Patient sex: M
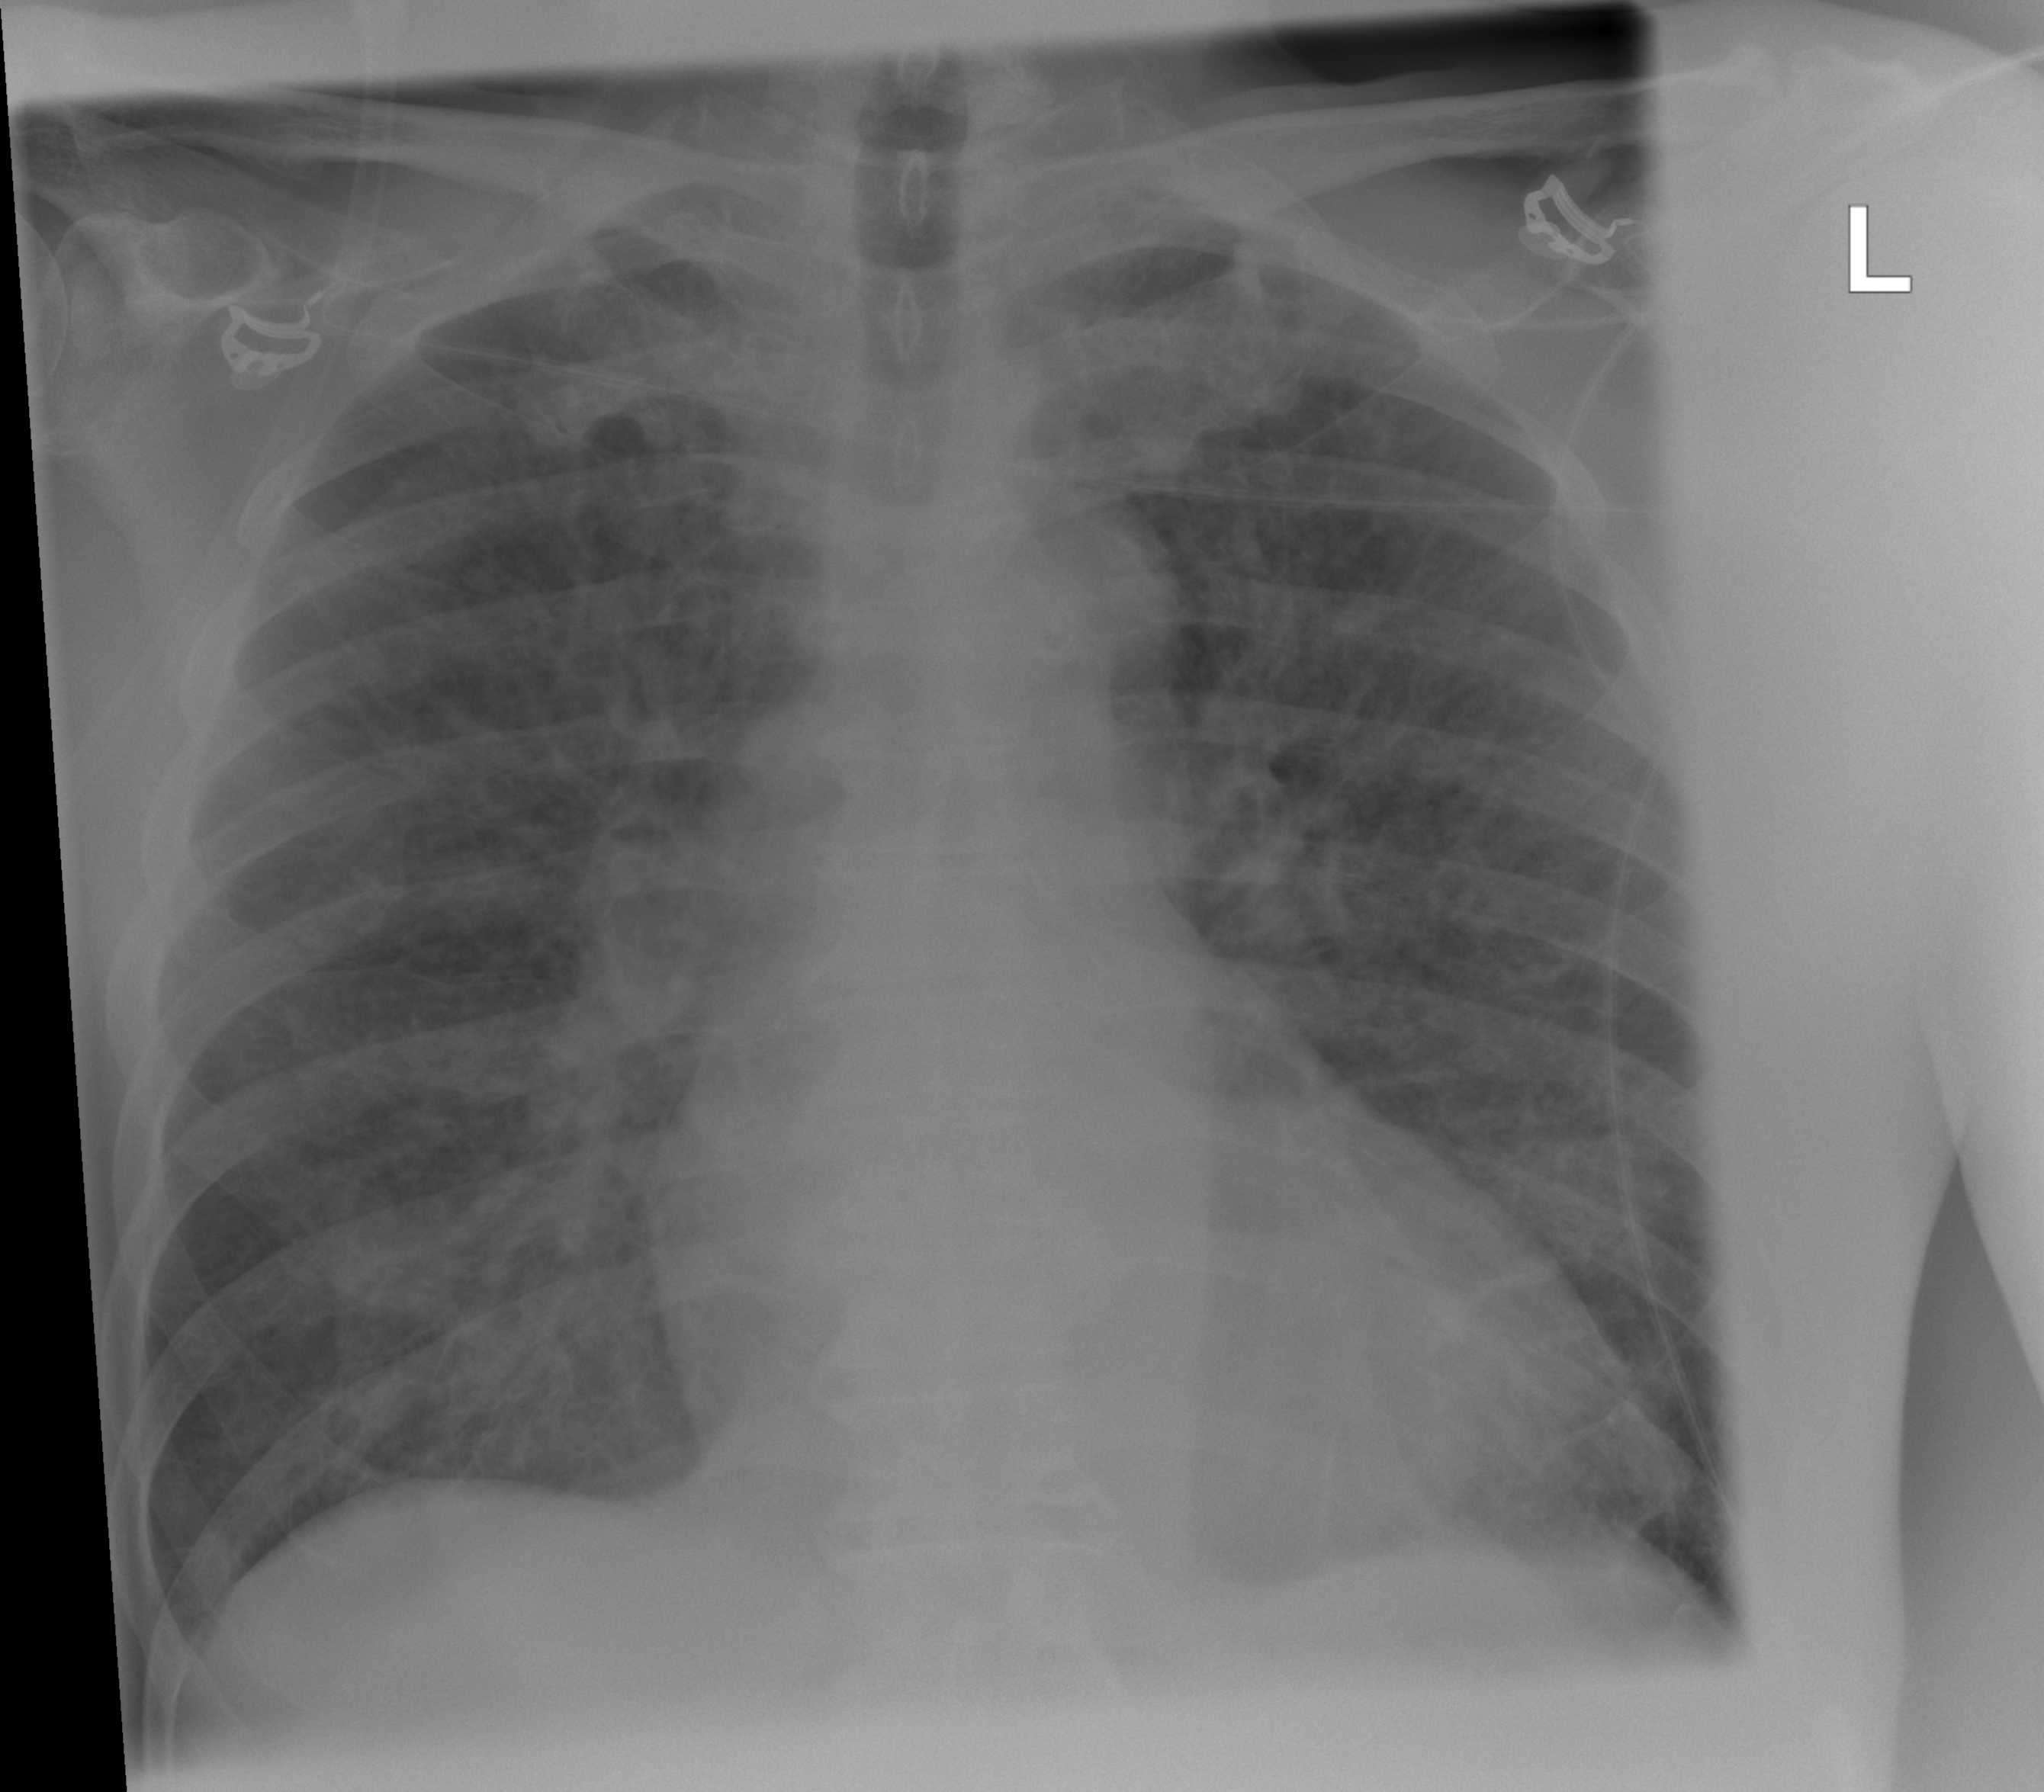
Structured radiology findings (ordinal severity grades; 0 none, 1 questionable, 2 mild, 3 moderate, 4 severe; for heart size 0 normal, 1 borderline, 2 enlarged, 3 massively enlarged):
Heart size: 0
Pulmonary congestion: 2
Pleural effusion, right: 0
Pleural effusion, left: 0
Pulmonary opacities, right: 0
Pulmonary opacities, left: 0
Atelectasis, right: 0
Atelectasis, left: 0